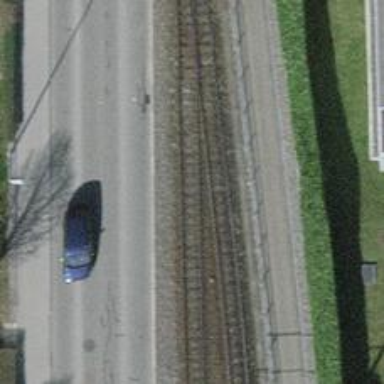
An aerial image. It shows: Narrow-gauge railway track with 1 electrified contact line.